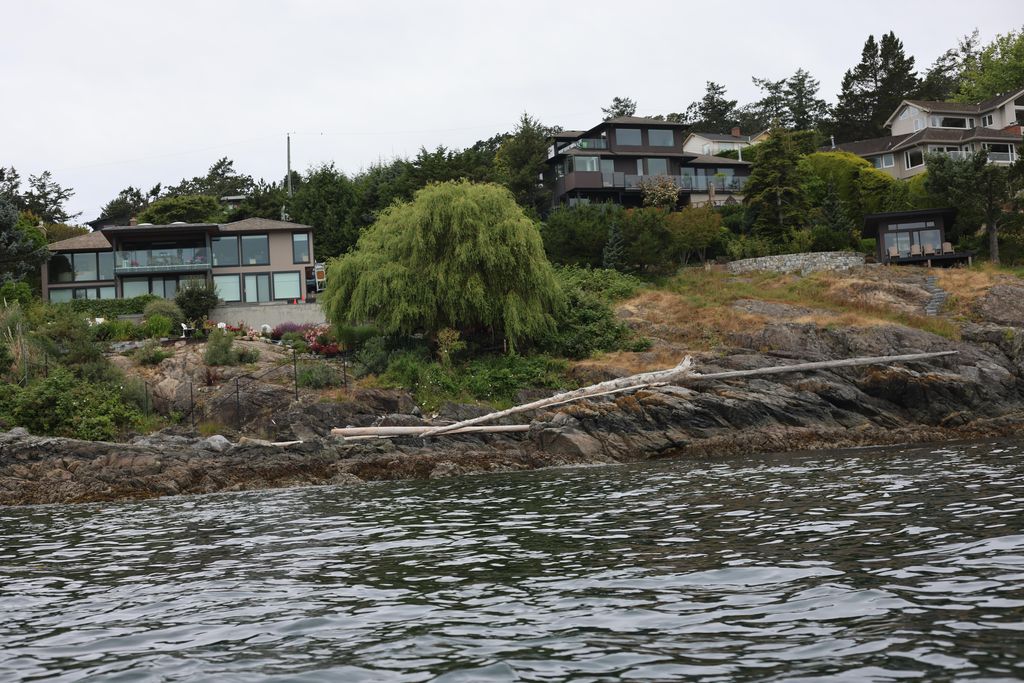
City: victoria